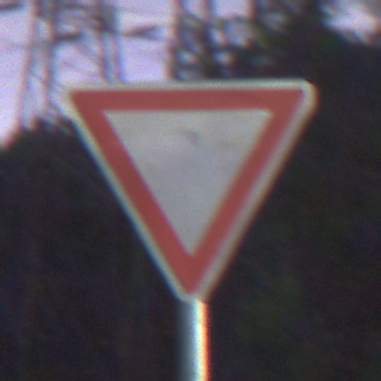
Verkehrszeichen: VorfahrtGewaehren
Umgebung: Outdoor, Suburban
Tageszeit: Night
Wetter: PartlyCloudy
Licht: Artificial
Jahreszeit: NotSpecified
Kontrast: HighContrast